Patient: sex M, age 64
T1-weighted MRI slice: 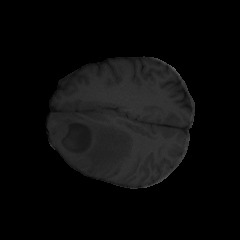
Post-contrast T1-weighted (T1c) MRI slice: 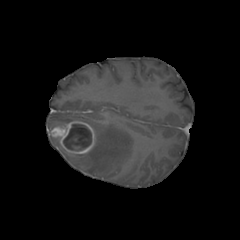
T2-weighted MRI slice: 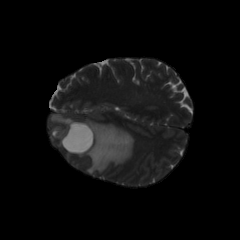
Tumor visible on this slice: yes
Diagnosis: Astrocytoma, IDH-mutant
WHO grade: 3